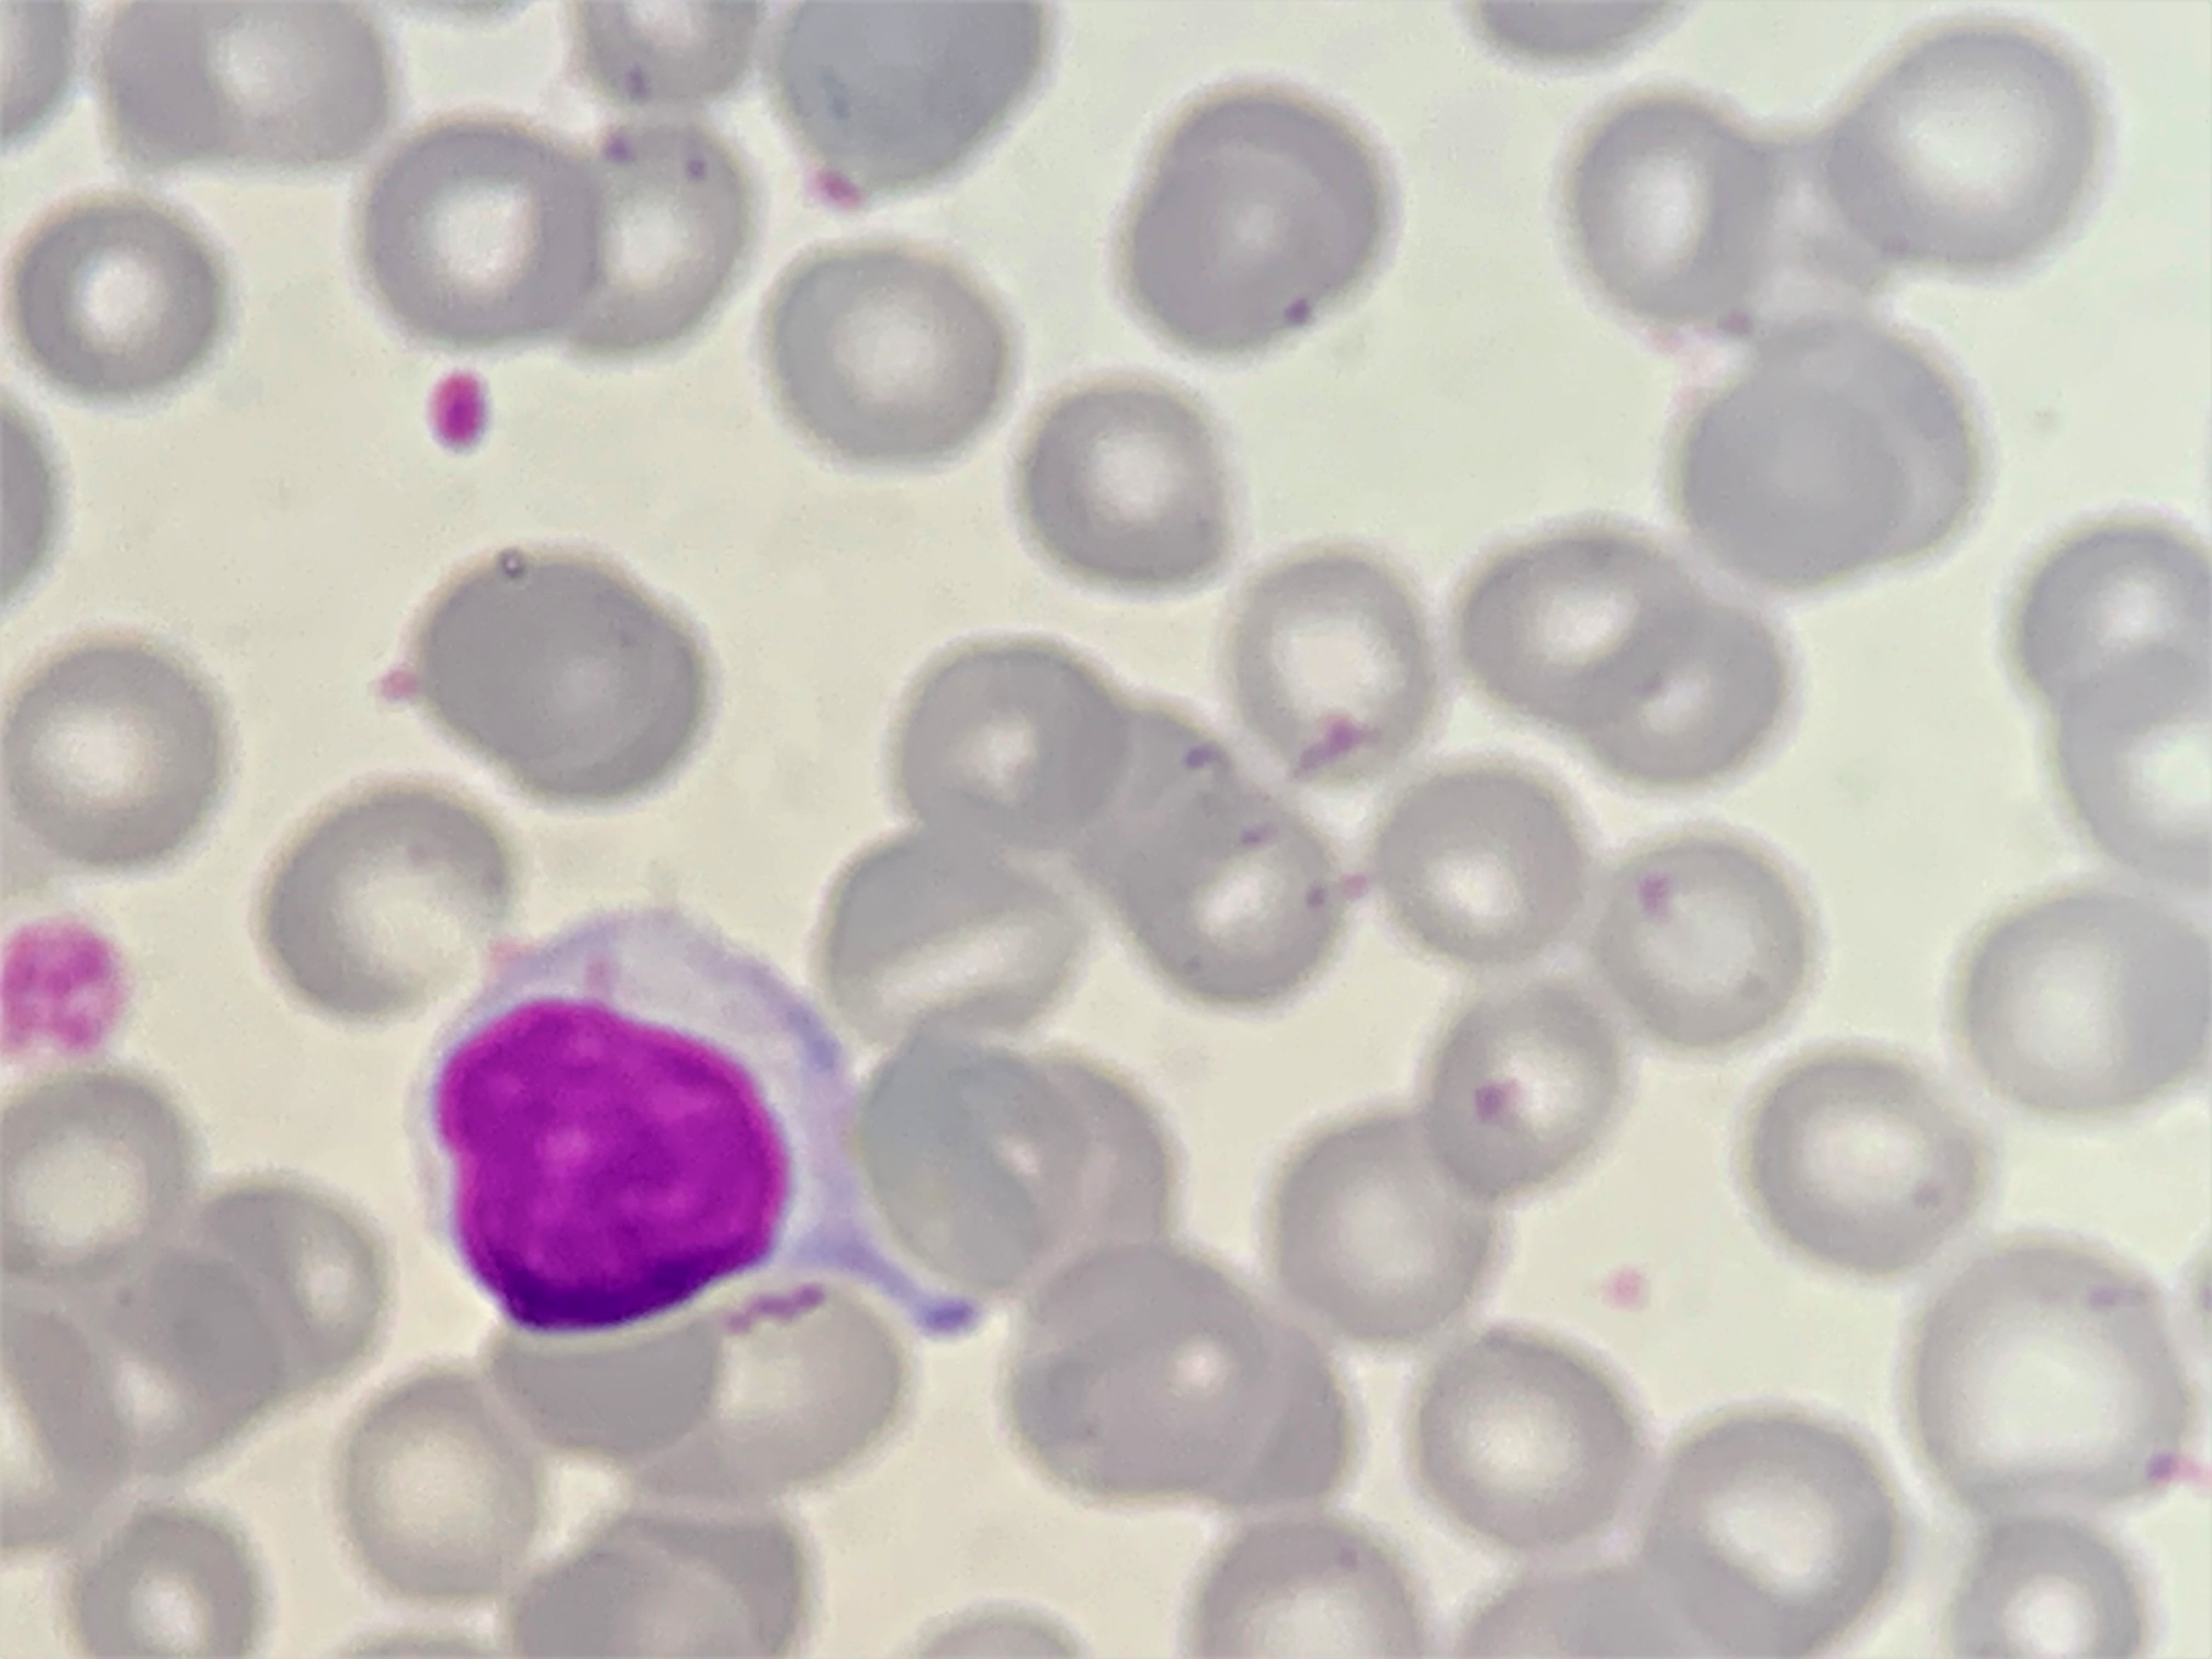
Cell type: LYMPHOCYTES